Question: I have added the data-type="horizontal" attribute to the controlgroup container. Where I have added one select menu and one plus icon. so that the user select existing category or add new category. Now I want that "+" icon should always fix at right corner to margin remaining space should occupy the select box. My code is as follows,
'''
<div data-role="controlgroup" data-type="horizontal">
<select name="select-choice-1" id="select-choice-1">
<option value="Select Category">Select Category</select>
</select>
<a href="" data-role="button" data-icon="plus" data-iconpos="notext">Add</a>
</div>
'''
And my screen shot is as follows for above code. I want that "+" symbol should fix at right margin with only icon size. Is it possible ?

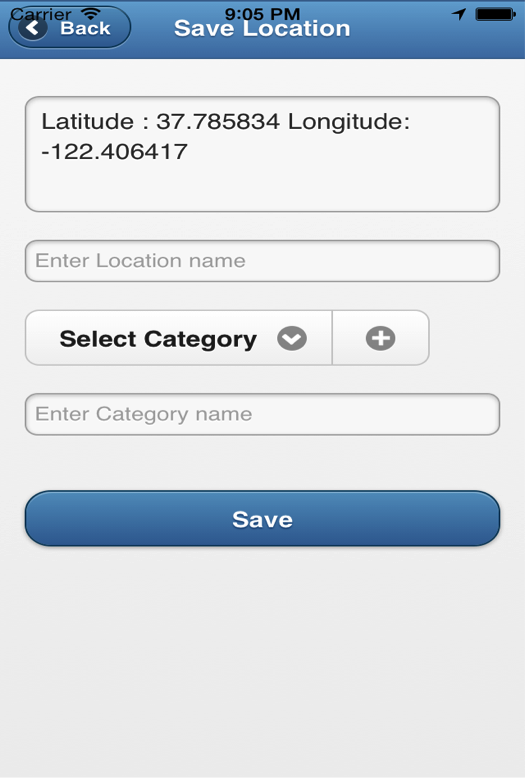
Answer: You could use absolute positioning CSS to accomplish this:
'''
.ui-controlgroup-controls {
width: 100%;
margin-bottom: 42px;
}
.ui-controlgroup-controls .ui-select{
position: absolute;
left: 15px;
right: 73px;
}
.ui-controlgroup-controls a.ui-btn{
position: absolute;
right: 15px; left: auto;
}
'''
> <URL>